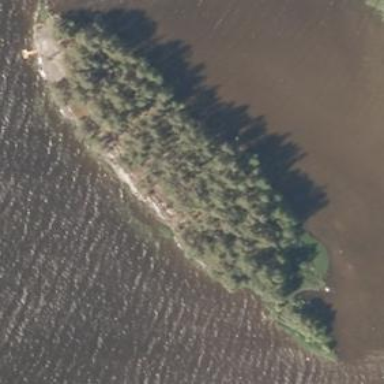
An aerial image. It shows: Island.